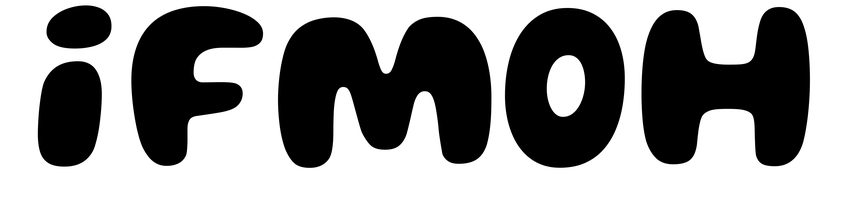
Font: Gluten_Bold